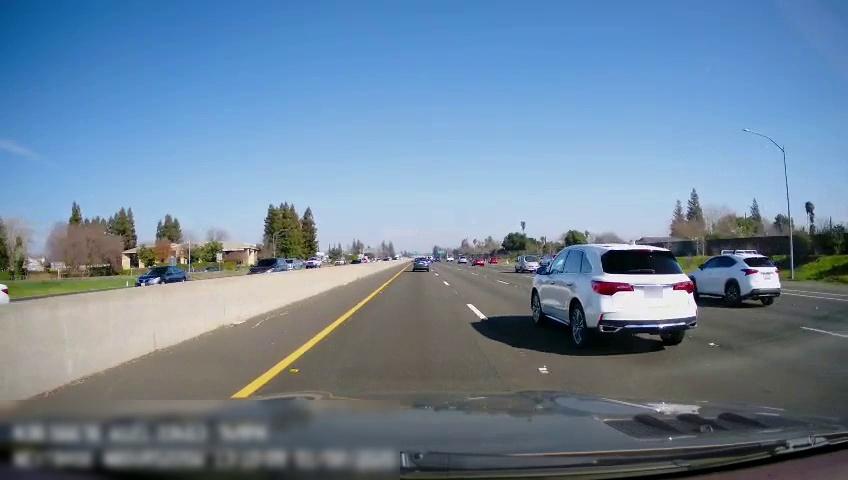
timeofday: Day
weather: Sunny
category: Drivable Space
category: Vehicles | SUV
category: Vehicles | Car
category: Vehicles | Car
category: Vehicles | Car
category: Vehicles | Truck
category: Vehicles | Car
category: Vehicles | SUV
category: Vehicles | Car
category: Vehicles | Car
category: Vehicles | Van
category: Vehicles | SUV
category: Lanes | Alternate Lane
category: Lanes | Current Lane
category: Lanes | Current Lane
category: Lanes | Alternate Lane
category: Lanes | Alternate Lane
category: Lanes | Alternate Lane